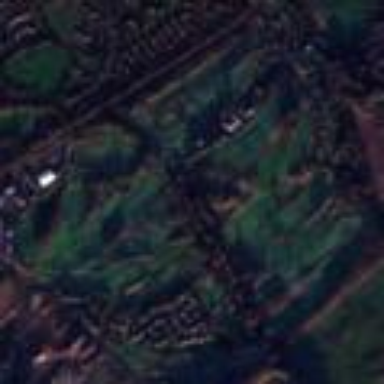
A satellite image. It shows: Golf course with 27 holes.